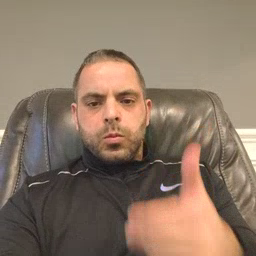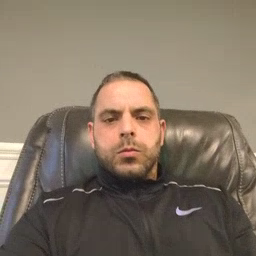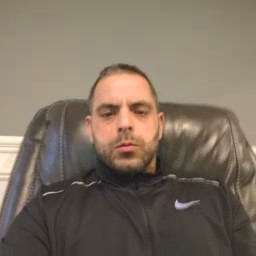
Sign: room